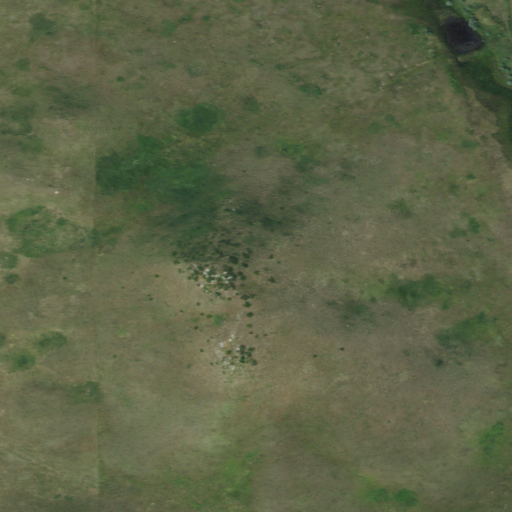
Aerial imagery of mountains in South Dakota named Twin Buttes containing grassland, herbaceous wetlands, and cultivated crops